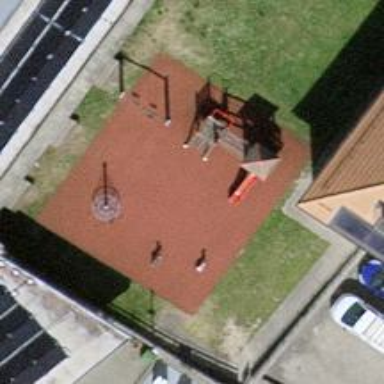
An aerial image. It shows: Playground area for leisure land.